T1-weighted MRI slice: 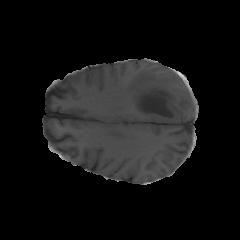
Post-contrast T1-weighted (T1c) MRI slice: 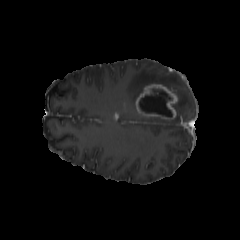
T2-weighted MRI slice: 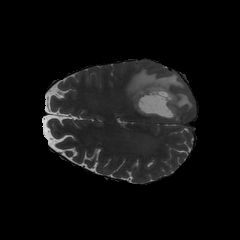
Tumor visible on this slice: yes